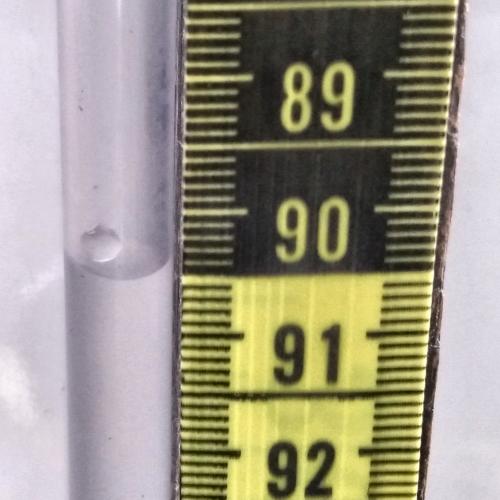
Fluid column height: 90.5 cm